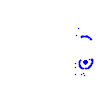
Particle: kaon